Current action and preconditions to check: trajectory_clear

Your task: For each precondition in the list above, predict whether it will hold at this action.

Consider the current scene as observed from the mobile robot's camera, and analyze the predicted future states of all dynamic agents (e.g., people, animals, vehicles, or any moving entities) within the NEXT SECOND.

IMPORTANT: Only answer "very likely" if you are absolutely certain—based on strong, clear evidence—that a dynamic agent will violate the precondition in the predicted future state. Do NOT answer "very likely" for unlikely, ambiguous, or low-probability risks.

Ask yourself for each precondition: Is there a high probability, with clear and convincing evidence, that the predicted future states of any dynamic agent will interfere with the predicted future state of the currently executing action within the NEXT SECOND, causing that precondition to fail?

Assess the risk level based on these predictions. Use "likely" or "very likely" if motions create a clear risk of interference.

Use "neutral" or "improbable" if agents are nearby but their predicted paths are clearly diverging or non-conflicting.

Failure Risk Categories: "very improbable", "improbable", "neutral", "likely", "very likely"

Answer Format: Output ONLY the probability_of_failure value from these categories: "very improbable", "improbable", "neutral", "likely", "very likely"

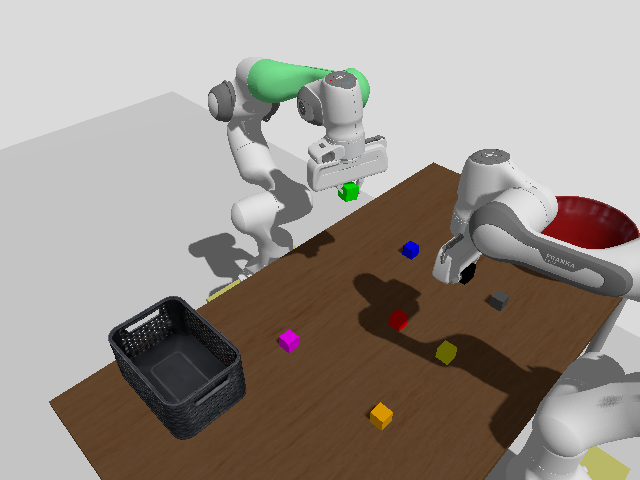

Answer: very improbable